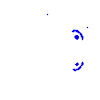
Particle: pion